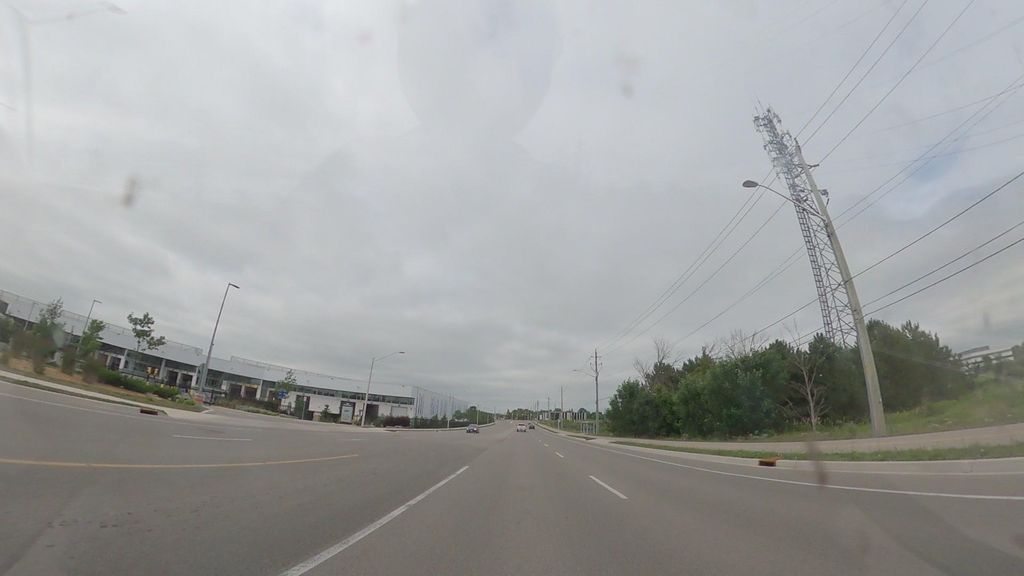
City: kitchener-waterloo